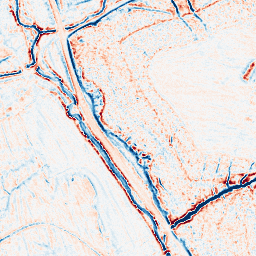
Category: edge_preserving
Decomposition family: bilateral
Decomposition parameters: d: 9
sigma_color: 50
sigma_space: 50
Upsampling method: edge_directed
Upsampling parameters: scale: 4
Upsampling scale: 4